Question: Experts,
I have JQGrid with custom template column like Edit.

'''
<script language="javascript" type="text/javascript">
function editFmatter(cellvalue, options, rowObject) {
var cellHtml = "<a href='#' originalValue='" + cellvalue + "'>" + cellvalue + "</a>";
return cellHtml;
}
function unformatEdit(cellvalue, options) {
return $(cellObject.html()).attr("originalValue");
}
jQuery(document).ready(function () {
jQuery("#list").jqGrid({
url: '@Url.Action("JQGridGetGridData", "TabMaster")',
datatype: 'json',
mtype: 'GET',
colNames: ['col ID', 'First Name', 'Last Name', 'Edit'],
colModel: [
{ name: 'colID', index: 'colID', width: 100, align: 'left', searchoptions: { sopt: ['eq', 'ne', 'cn']} },
{ name: 'FirstName', index: 'FirstName', width: 150, align: 'left', editable: true },
{ name: 'LastName', index: 'LastName', width: 150, align: 'left', editable: true },
{ name: 'Edit', index: 'Edit', width: 80, align: "center", editable: true, formatter: editFmatter, unformat: unformatEdit }
],
pager: jQuery('#pager'),
rowNum: 100,
rowList: [10, 50, 100, 150],
sortname: 'colID',
sortorder: "asc",
viewrecords: true,
multiselect: true,
imgpath: '@Url.Content("~/Scripts/themes/steel/images")',
caption: 'Tab Master Information'
}).navGrid('#pager', { edit: true, add: true, del: true },
// Edit options
{
savekey: [true, 13],
reloadAfterSubmit: true,
jqModal: false,
closeOnEscape: true,
closeAfterEdit: true,
url: '@Url.Action("JQGridEdit", "TabMaster")',
afterSubmit: function (response, postdata) {
if (response.responseText == "Success") {
jQuery("#success").show();
jQuery("#success").html("Record updated successfully! [" + postdata.FirstName + " " + postdata.LastName + "]");
jQuery("#success").fadeOut(6000);
return [true, response.responseText]
}
else {
return [false, response.responseText]
}
}
},
// Add options
{
url: '@Url.Action("JQGridCreate", "TabMaster")',
closeAfterAdd: true,
afterSubmit: function (response, postdata) {
if (response.responseText == "Success") {
jQuery("#success").show();
jQuery("#success").html("Record added successfully! [" + postdata.FirstName + " " + postdata.LastName + "]");
jQuery("#success").fadeOut(6000);
return [true, response.responseText]
}
else {
return [false, response.responseText]
}
}
},
// Delete options
{
url: '@Url.Action("JQGridRemove", "TabMaster")',
afterSubmit: function (response, rowid) {
if (rowid.length > 0) {
jQuery("#success").show();
jQuery("#success").html("Record deleted successfully! [" + rowid + "]");
jQuery("#success").fadeOut(6000);
return [true, response.responseText]
}
else {
return [false, response.responseText]
}
}
},
{
closeOnEscape: true,
multipleSearch: false,
closeAfterSearch: true
}
);
});
</script>
@using (Html.BeginForm())
{
<p>
@Html.ActionLink("Create New", "Create") | @Html.ActionLink("Bulk Insert", "AddList")
@* | @Html.ActionLink((string)ViewBag.RemoveSelectedTitle, "RemoveSelected")*@
</p>
<table id="list" class="scroll" cellpadding="0" cellspacing="0" width="100%">
</table>
<div id="pager" class="scroll" style="text-align: center;">
</div>
<div id="success" style="color: Green">
</div>
'''
'''
public JsonResult JQGridGetGridData(string sidx, string sord, int rows, int page)
{
int totalRecords = Convert.ToInt32(_tabmasterService.Count());
int totalPages = (int)Math.Ceiling((float)totalRecords / (float)rows);
IQueryable<TabMasterViewModel> tabmasters = _tabmasterService.GetQueryTabMasterList(sidx, sord, rows, page);
var jsonData = new
{
total = totalPages,
page = page,
records = totalRecords,
rows = (from tm in tabmasters
select new
{
id = tm.colID,
cell = new string[] { tm.colID.ToString(), tm.FirstName, tm.LastName, "Edit" }
}).ToArray()
};
return Json(jsonData, JsonRequestBehavior.AllowGet);
}
'''
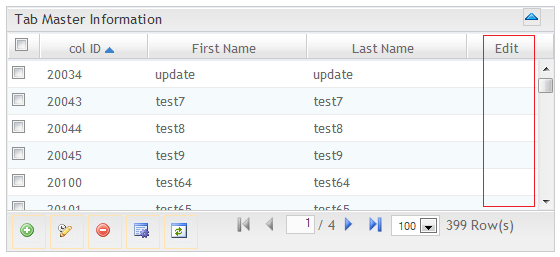
Answer: I have solved question from myself.
I have done following:
'''
{ name: 'Edit', index: 'Edit', width: 80, align: 'center', editable: false, formatter: editFmatter, unformat: unformatEdit }
'''
and
'''
function editFmatter(el, cellval, opts) {
var editHTML = "<img src='Images/row_edit.gif' alt='Edit' title='Edit' onclick='openEditDialog(" + opts.rowId + ");'>";
var deleteHTML = "<img src='Images/row_delete.gif' alt='Delete' title='Delete' onclick='openDeleteDialog(" + opts.rowId + ");'>"; ;
var finalHTML = editHTML + " " + deleteHTML;
$(el).html(finalHTML);
}
function unformatEdit(cellvalue, options) {
//return $(el).html().attr("originalValue");
}
'''
Thanks,
Imdadhusen